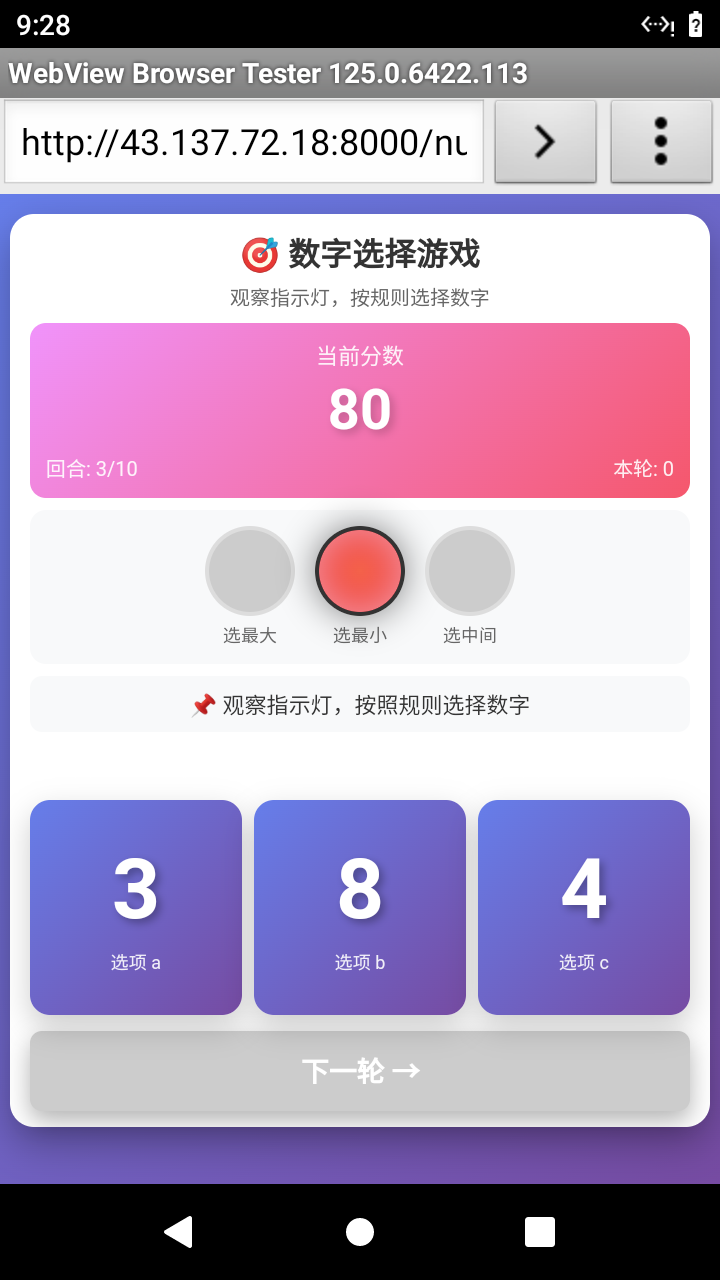

Select the correct number based on the traffic light color.
Answer: 0